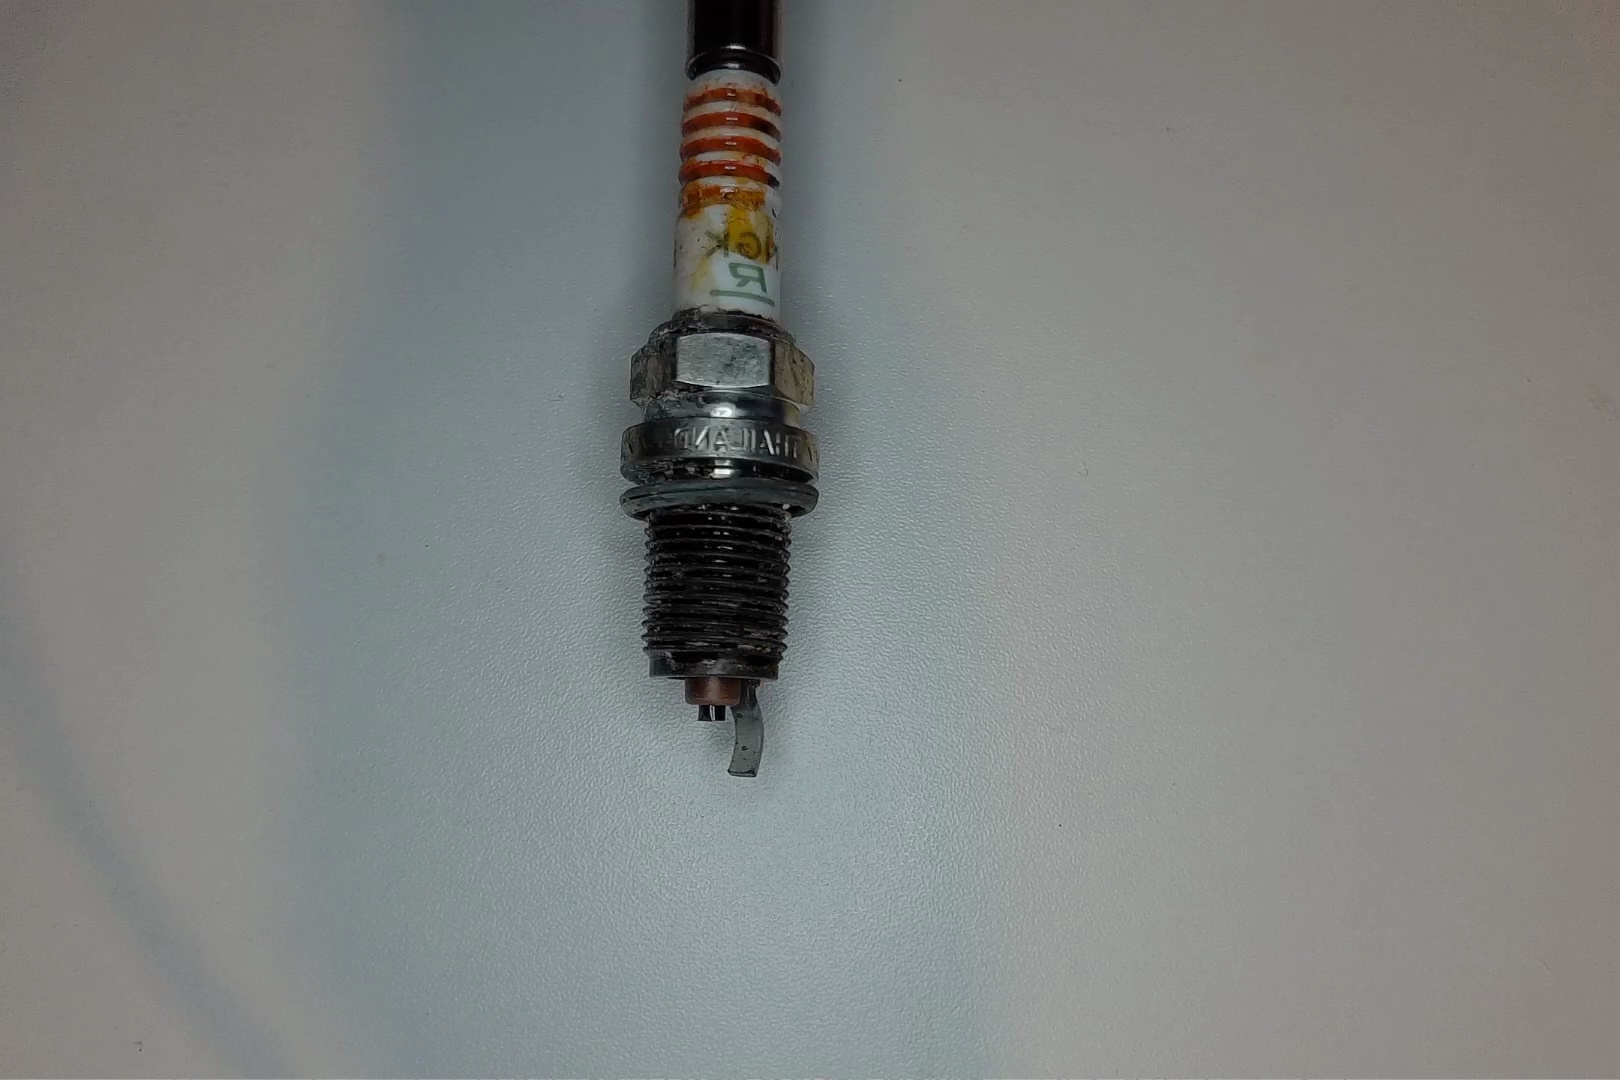
Label: anomaly